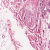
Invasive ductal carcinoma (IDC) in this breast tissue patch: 0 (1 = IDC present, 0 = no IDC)